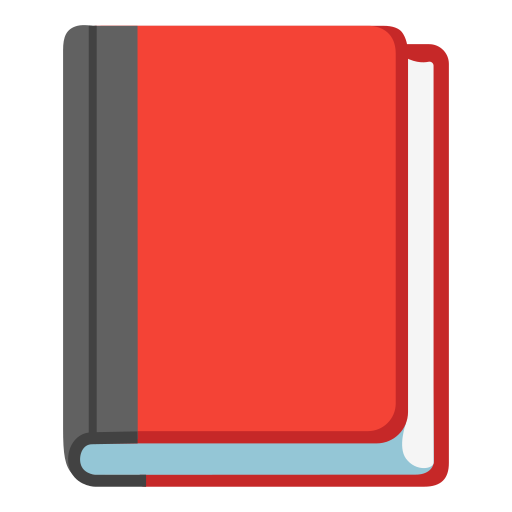
Emoji: 📕